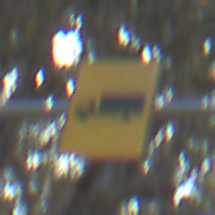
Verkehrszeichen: KFZZulaessigeGesamtmasse3Komma5TOhnePfeilsymbol
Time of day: MorningAfternoon
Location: Outdoor (Suburban)
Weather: PartlyCloudy
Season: NotSpecified
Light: Natural